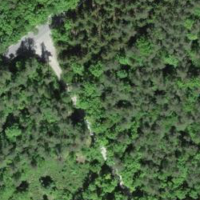
EUNIS habitat code: 44
Species observed at this site:
Centaurium erythraea